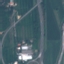
Land use / land cover: Highway